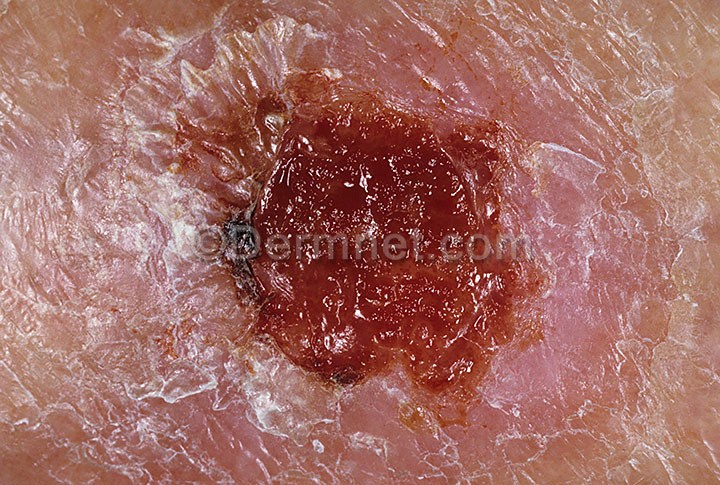
Disease: Actinic Keratosis Basal Cell Carcinoma and other Malignant Lesions